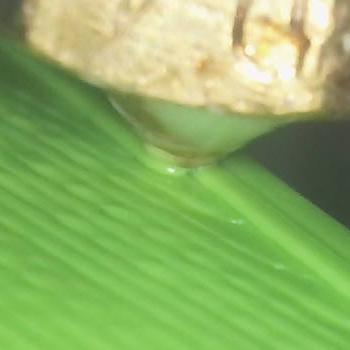
Flow rate: 158%